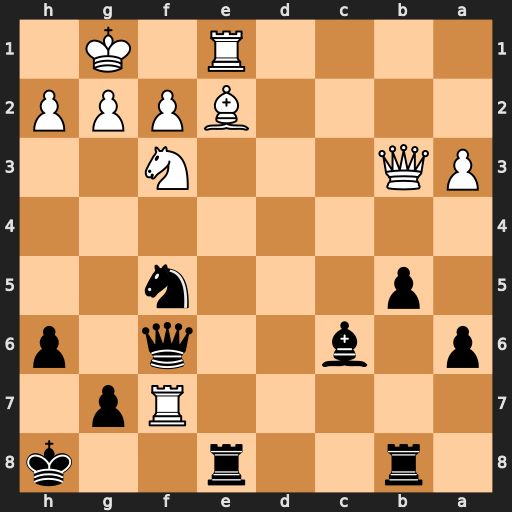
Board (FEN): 1r2r2k/5Rp1/p1b2q1p/1p3n2/8/PQ3N2/4BPPP/4R1K1
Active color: b
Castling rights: -
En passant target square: -
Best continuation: Qg6 Rxf5 Qxf5